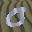
Label: 0